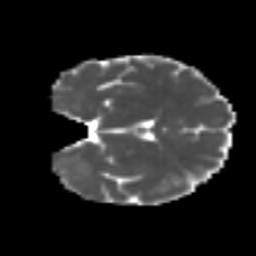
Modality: MD
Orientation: coronal
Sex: female
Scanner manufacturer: ge
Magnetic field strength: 3 T
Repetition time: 7 s
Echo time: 0.08 s